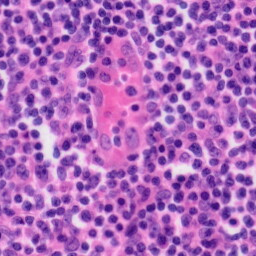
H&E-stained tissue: Tonsil